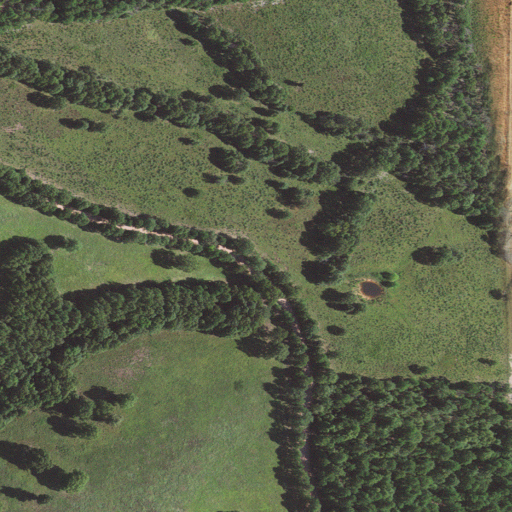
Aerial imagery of ridge(s) in Arkansas named Chinquapin Spring Ridge containing pasture, deciduous forest, open development, shrub, mixed forest, grassland, and evergreen forest